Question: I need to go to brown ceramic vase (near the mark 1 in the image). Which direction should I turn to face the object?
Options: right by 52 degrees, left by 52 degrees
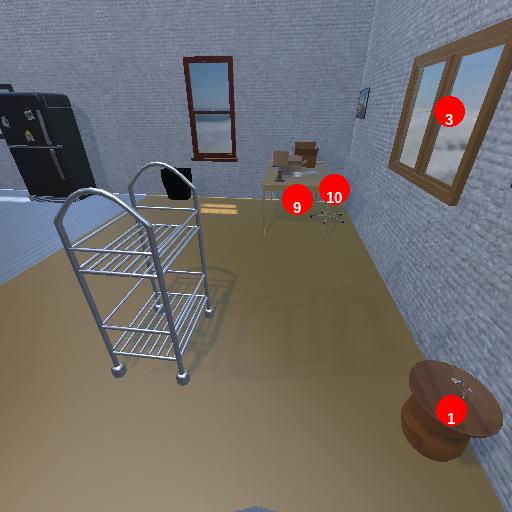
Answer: right by 52 degrees